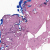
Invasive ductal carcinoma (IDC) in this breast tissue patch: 0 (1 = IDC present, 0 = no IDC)